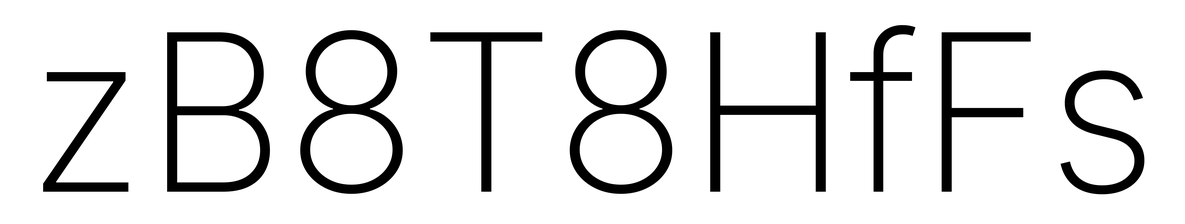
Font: Inter_ExtraLight